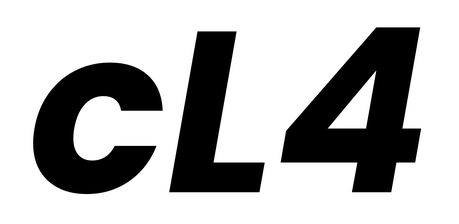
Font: Poppins-BoldItalic